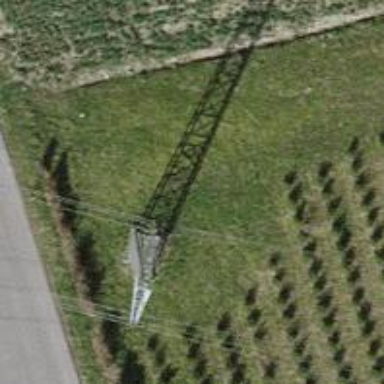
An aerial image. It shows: Three power lines with cables.